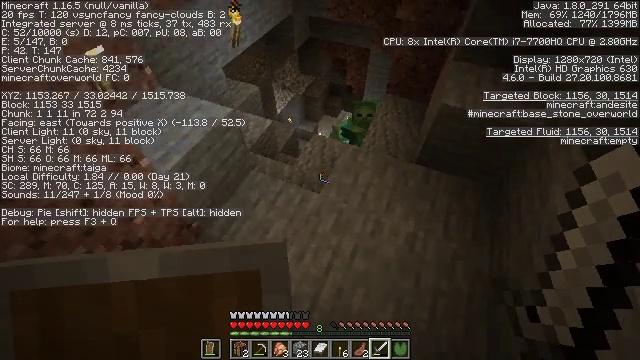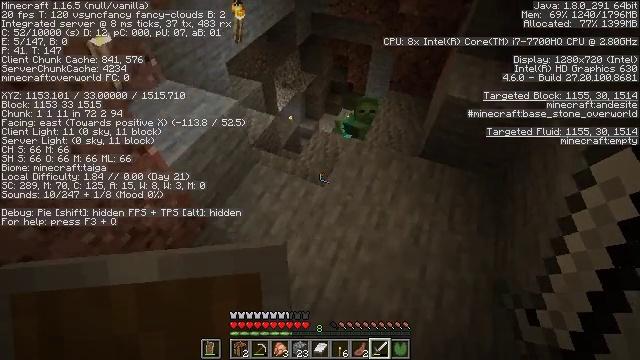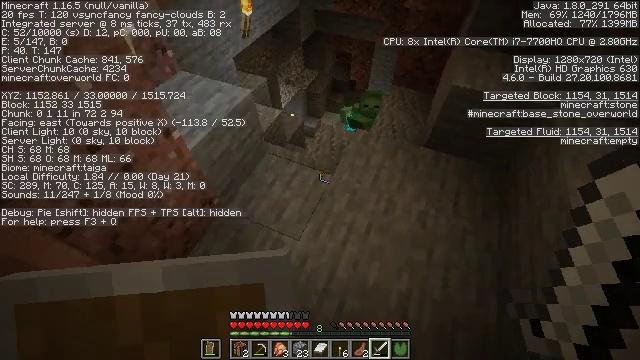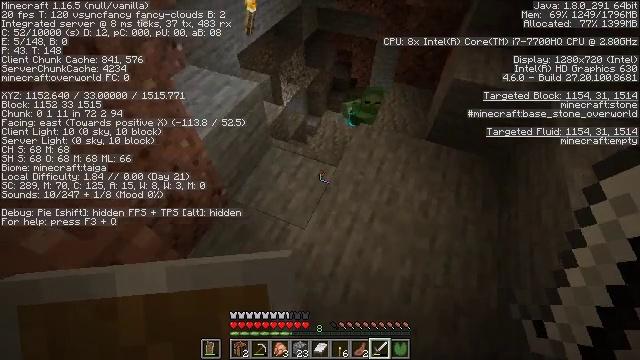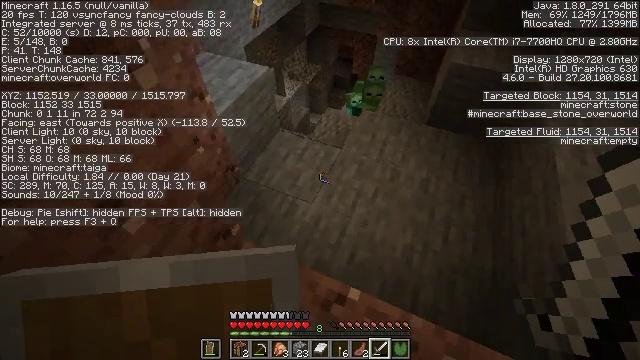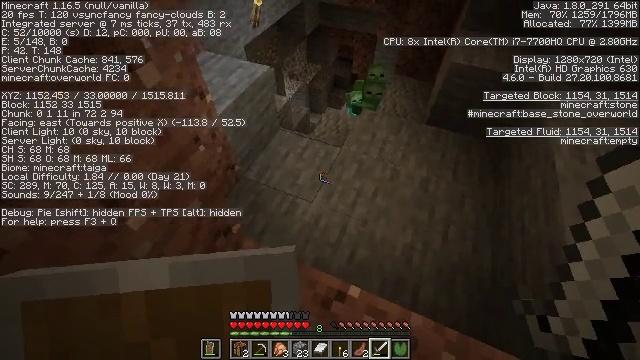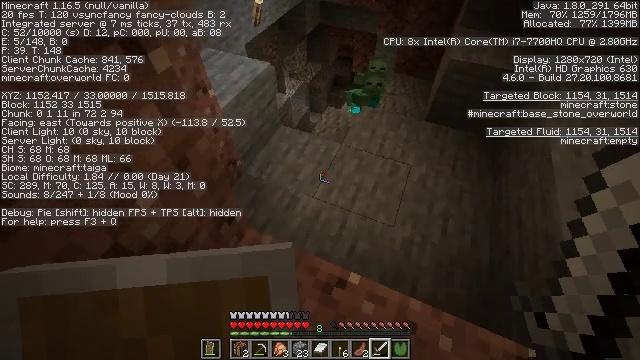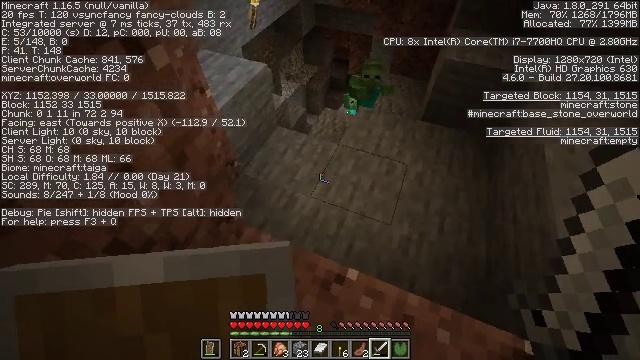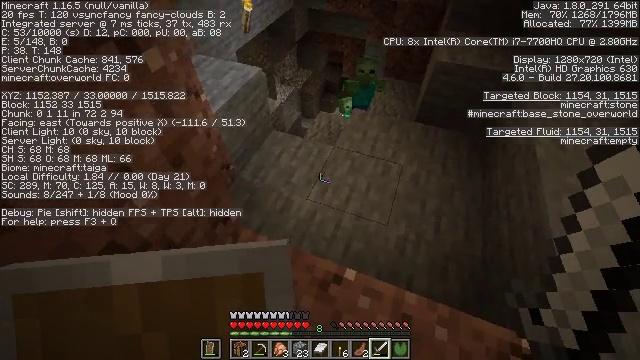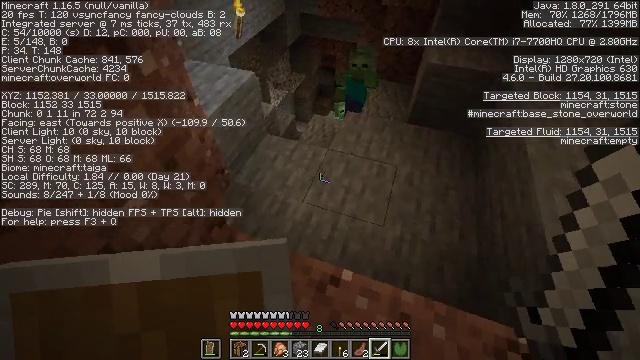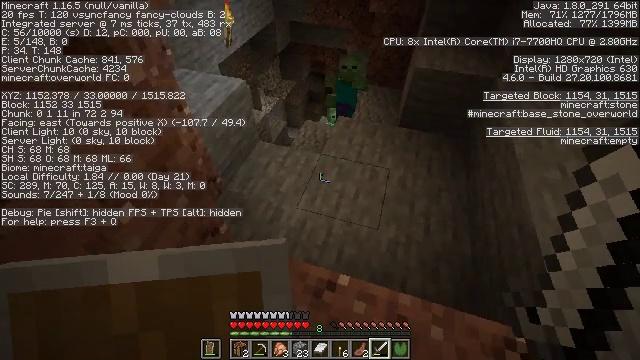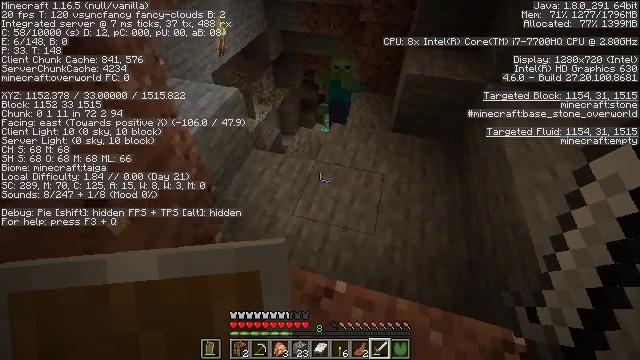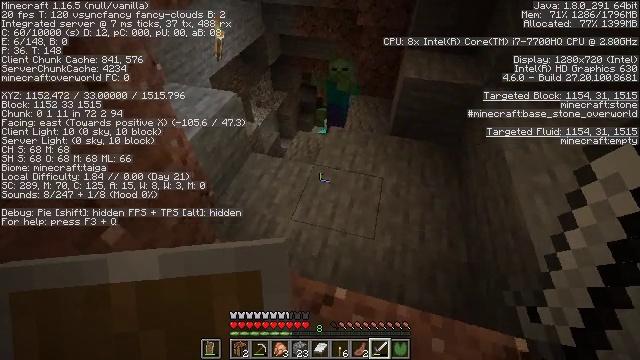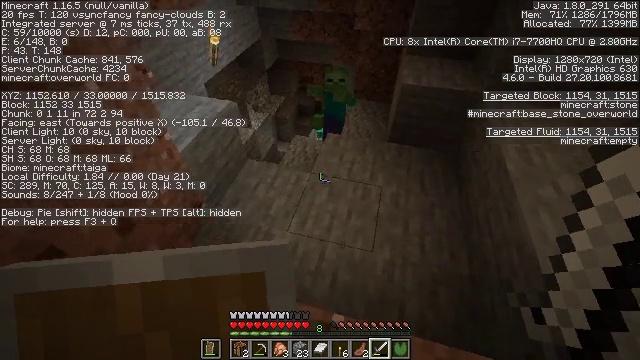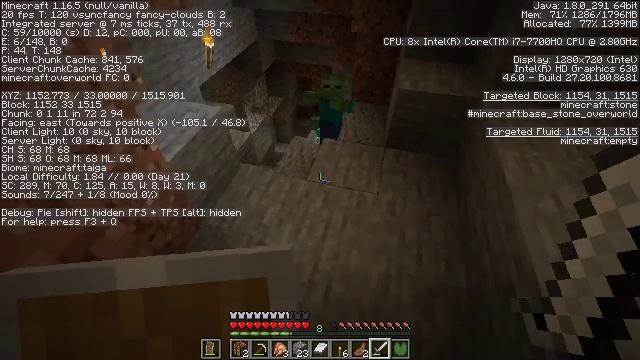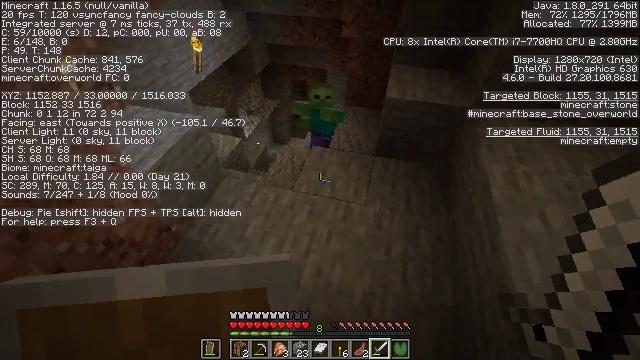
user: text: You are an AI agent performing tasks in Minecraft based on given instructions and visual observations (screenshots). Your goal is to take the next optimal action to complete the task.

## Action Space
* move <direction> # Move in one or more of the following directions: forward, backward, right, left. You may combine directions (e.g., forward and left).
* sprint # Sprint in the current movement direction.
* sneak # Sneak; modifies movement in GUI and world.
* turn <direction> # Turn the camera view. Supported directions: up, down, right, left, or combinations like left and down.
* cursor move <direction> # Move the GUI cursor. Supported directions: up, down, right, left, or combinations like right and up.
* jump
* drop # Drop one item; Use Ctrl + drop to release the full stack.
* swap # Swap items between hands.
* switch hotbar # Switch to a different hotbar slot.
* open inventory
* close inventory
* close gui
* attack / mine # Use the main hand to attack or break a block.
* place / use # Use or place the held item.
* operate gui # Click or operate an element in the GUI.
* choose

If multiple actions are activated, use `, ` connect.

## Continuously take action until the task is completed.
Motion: motion action
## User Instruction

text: Kill a zombie.
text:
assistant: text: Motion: move back
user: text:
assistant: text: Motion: move back
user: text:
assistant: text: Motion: move back
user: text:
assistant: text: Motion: no_op
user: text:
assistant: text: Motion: no_op
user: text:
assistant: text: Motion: no_op
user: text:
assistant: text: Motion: no_op
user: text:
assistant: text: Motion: turn right
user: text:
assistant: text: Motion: turn right
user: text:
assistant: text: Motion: turn right and up
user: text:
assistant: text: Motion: turn right and up
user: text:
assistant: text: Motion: move forward
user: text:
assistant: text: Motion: move forward and move right
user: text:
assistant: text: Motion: move forward and move right
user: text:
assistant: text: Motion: move right
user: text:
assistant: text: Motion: no_op
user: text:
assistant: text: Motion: no_op
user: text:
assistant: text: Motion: no_op
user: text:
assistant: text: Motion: no_op
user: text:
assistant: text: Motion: no_op
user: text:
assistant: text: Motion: no_op
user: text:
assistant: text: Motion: no_op
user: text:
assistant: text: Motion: no_op
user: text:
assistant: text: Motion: no_op
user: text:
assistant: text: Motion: no_op
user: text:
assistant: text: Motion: turn left
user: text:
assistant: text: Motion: turn left
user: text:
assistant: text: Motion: turn left
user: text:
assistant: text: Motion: no_op
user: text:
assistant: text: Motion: no_op